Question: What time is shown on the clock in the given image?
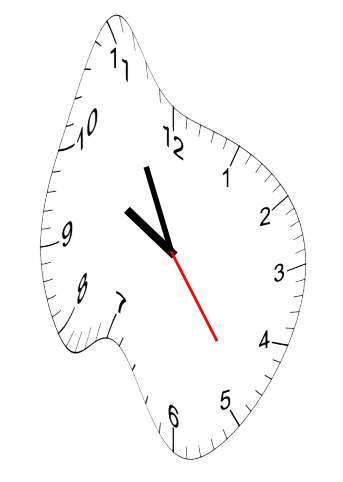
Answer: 09:55:24